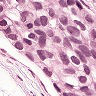
Metastatic tissue present: yes